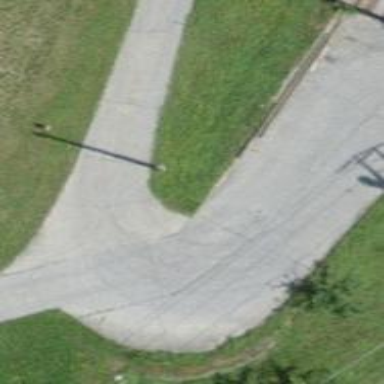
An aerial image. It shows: Concrete driveway designated as service road.